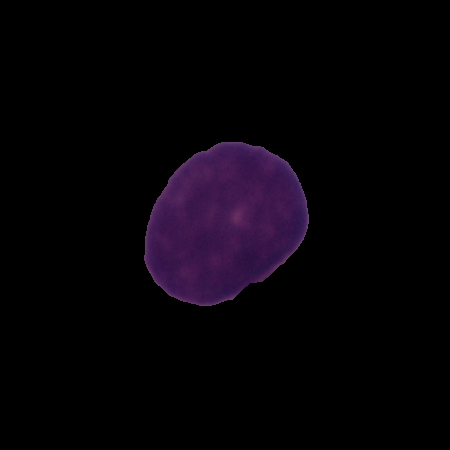
Label: cancer